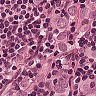
Metastatic tissue present: yes